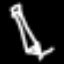
Label: pencil